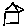
Label: house